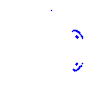
Particle: proton